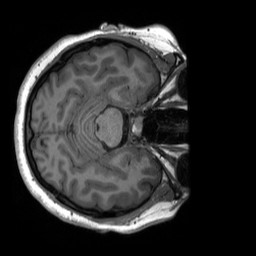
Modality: T1w
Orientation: axial
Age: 19
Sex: female
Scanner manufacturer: siemens
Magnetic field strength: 3 T
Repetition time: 2.3 s
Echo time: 0.00232 s